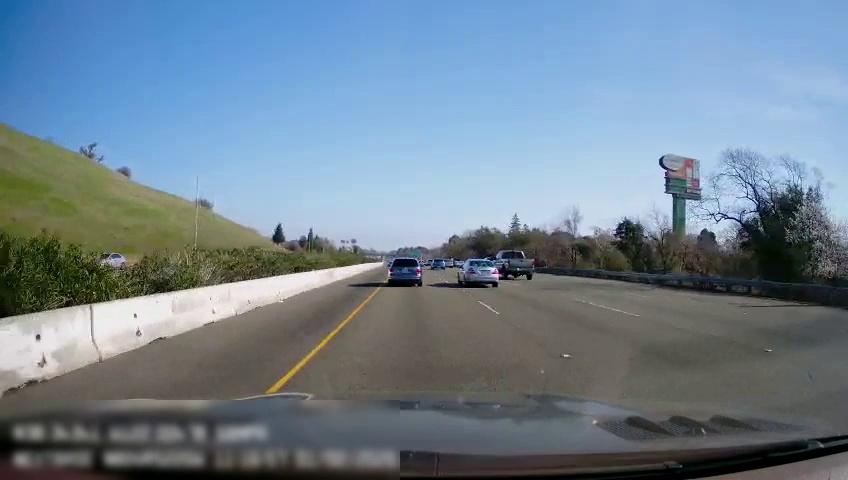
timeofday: Day
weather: Sunny
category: Drivable Space
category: Vehicles | Car
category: Vehicles | Car
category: Vehicles | Truck
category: Vehicles | Car
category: Vehicles | Car
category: Vehicles | Truck
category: Lanes | Current Lane
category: Lanes | Current Lane
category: Lanes | Alternate Lane